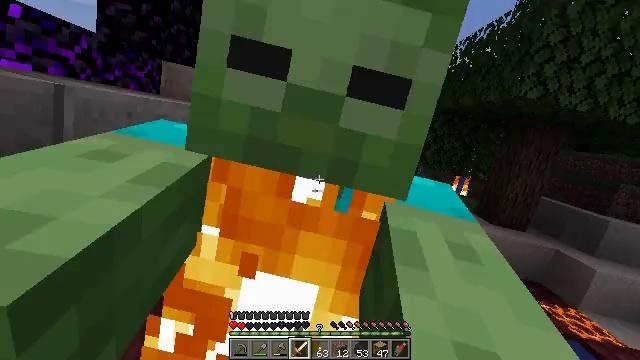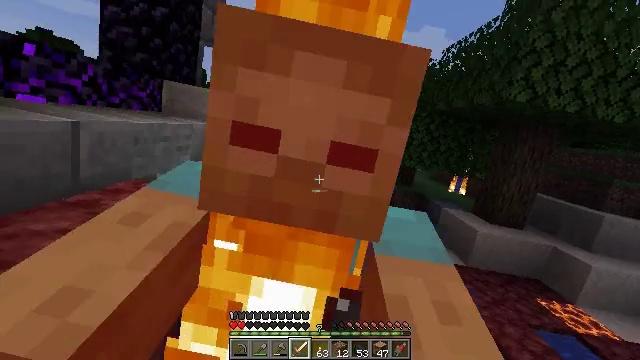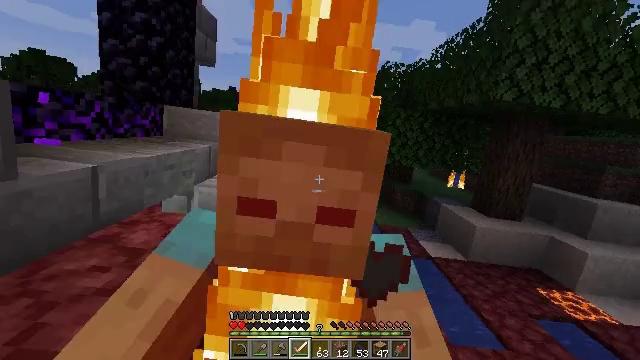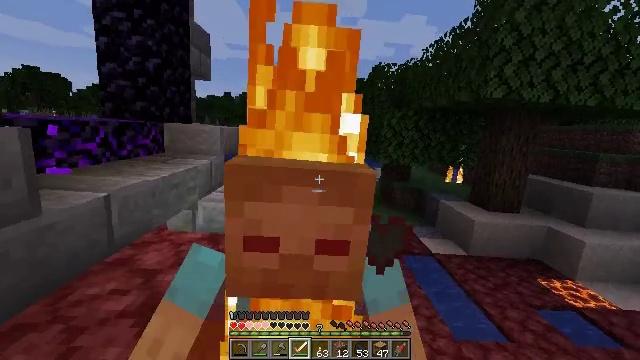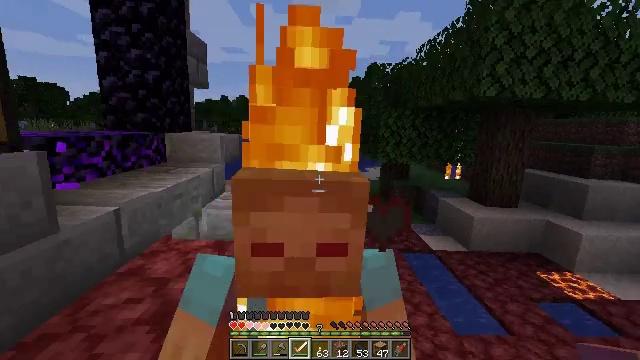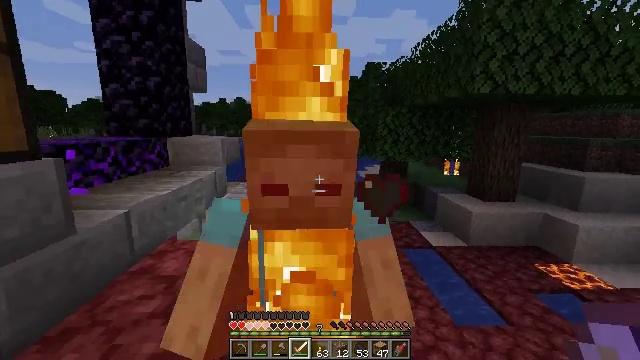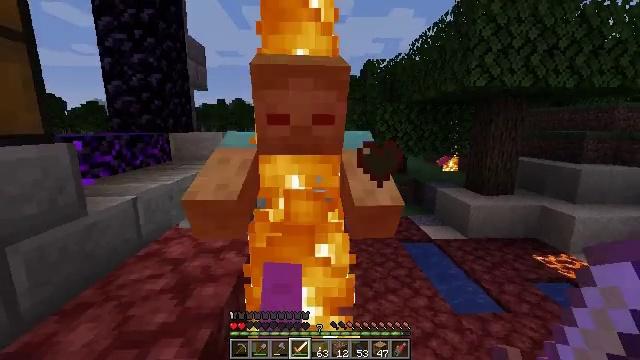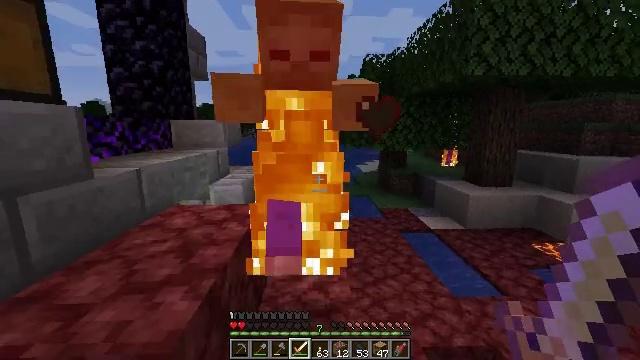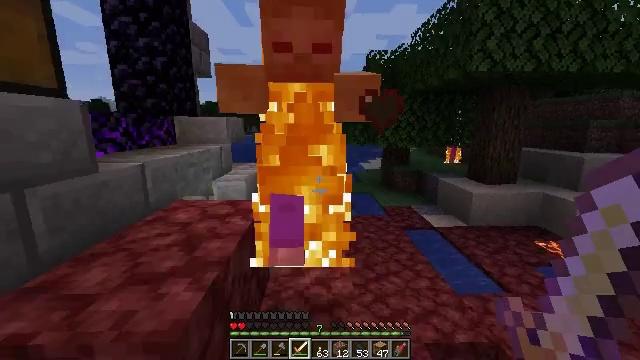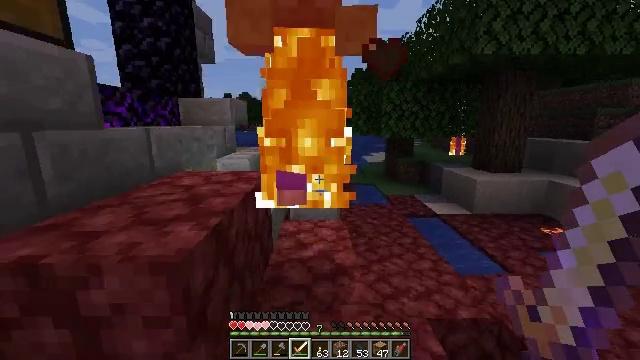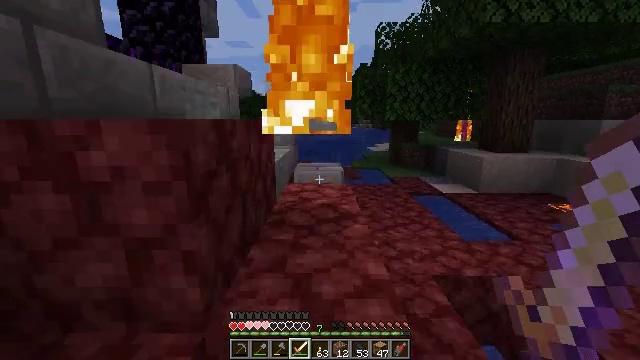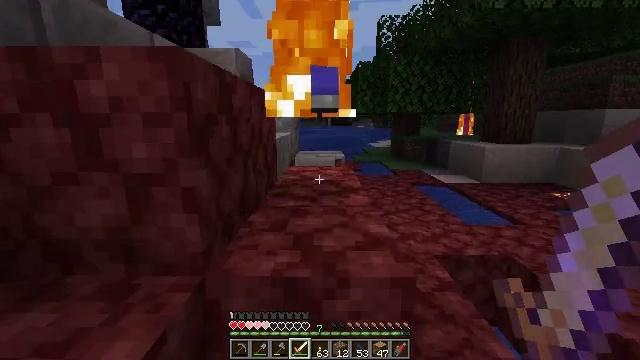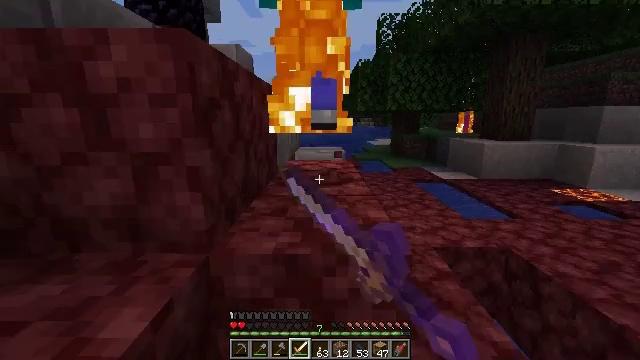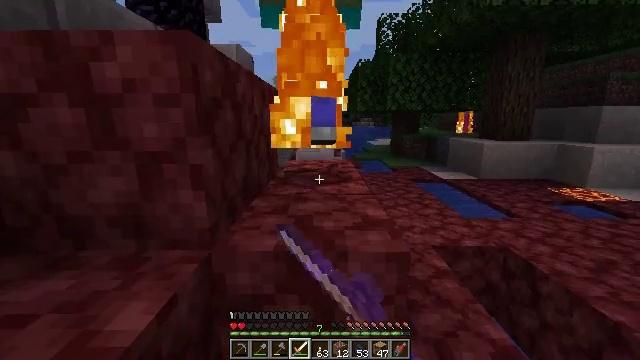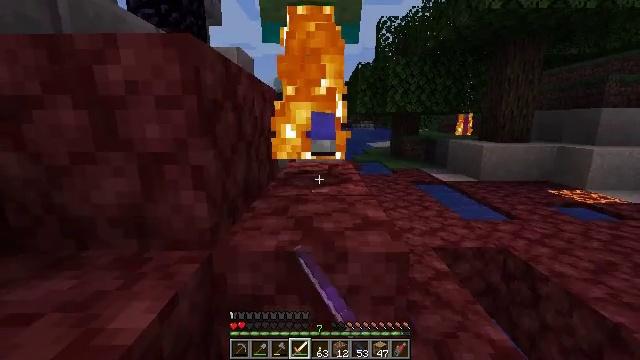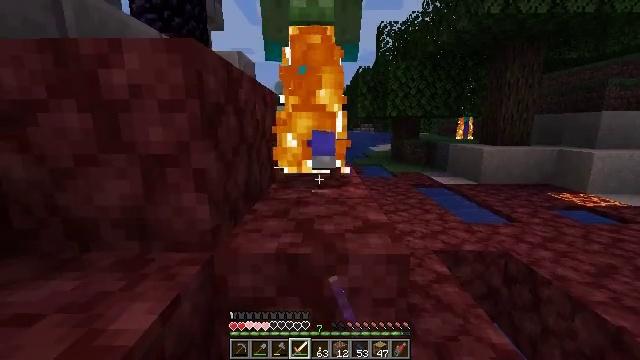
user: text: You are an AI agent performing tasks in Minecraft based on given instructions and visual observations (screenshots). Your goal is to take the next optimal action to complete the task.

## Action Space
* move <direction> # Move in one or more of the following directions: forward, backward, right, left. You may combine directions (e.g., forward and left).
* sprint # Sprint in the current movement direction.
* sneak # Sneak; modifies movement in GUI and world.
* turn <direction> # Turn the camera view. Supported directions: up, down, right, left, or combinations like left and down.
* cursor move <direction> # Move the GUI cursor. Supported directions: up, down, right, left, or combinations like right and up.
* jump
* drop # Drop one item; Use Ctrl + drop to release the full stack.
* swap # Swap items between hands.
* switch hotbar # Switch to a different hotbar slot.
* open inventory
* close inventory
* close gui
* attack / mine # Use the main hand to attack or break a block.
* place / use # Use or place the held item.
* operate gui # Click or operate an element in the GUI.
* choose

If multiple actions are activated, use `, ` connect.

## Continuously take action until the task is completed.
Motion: motion action
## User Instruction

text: Combat enemy.
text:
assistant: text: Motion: no_op
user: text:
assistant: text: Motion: no_op
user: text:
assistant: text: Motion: no_op
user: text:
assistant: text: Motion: no_op
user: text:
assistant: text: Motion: no_op
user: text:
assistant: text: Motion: no_op
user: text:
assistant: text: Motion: no_op
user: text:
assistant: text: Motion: no_op
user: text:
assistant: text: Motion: no_op
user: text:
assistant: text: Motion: no_op
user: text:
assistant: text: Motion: attack / mine
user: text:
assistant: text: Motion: attack / mine
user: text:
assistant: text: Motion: attack / mine
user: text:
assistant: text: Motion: no_op
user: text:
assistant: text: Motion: no_op
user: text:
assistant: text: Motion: no_op
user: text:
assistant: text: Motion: no_op
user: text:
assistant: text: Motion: turn left
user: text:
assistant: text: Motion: turn left
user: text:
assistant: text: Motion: turn left
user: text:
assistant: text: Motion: move forward and move left, turn left
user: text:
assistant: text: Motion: move forward and move left, turn left
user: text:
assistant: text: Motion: move forward and move left, turn left
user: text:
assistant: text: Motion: move forward and move left, turn left, jump
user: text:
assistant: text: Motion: move forward and move left, turn left, jump
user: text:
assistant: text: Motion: move forward and move left, turn left, jump
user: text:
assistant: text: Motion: move forward and move left, turn left, jump
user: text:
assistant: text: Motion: move forward and move left, turn left
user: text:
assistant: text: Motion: move forward and move left
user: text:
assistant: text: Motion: move forward and move left